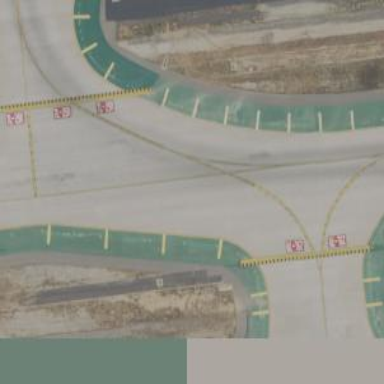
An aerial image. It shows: Image of taxiway at airport.